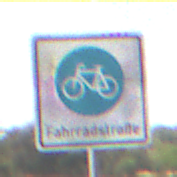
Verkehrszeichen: BeginnFahrradstrasse
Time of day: MorningAfternoon
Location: Outdoor (Nature)
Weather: PartlyCloudy
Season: NotSpecified
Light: Natural